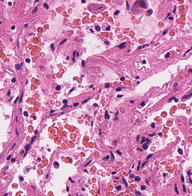
Tumor epithelial tissue: no
Tumor-associated stroma tissue: no
Normal tissue: yes